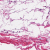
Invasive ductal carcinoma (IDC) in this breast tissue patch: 0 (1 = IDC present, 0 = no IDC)